Question: I want to draw a triangle as a border background. One way of doing this is by using a DrawingBrush, but at smaller sizes anti-aliasing is distorting the triangle and making it blurry.
'''
<Border>
<Border.Background>
<DrawingBrush>
<DrawingBrush.Drawing>
<GeometryDrawing Brush="Red">
<GeometryDrawing.Geometry>
<PathGeometry>
<PathGeometry.Figures>
<PathFigureCollection>
<PathFigure IsClosed="True" StartPoint="0,3" IsFilled="True">
<PathFigure.Segments>
<LineSegment Point="3,0" />
<LineSegment Point="6,3" />
</PathFigure.Segments>
</PathFigure>
</PathFigureCollection>
</PathGeometry.Figures>
</PathGeometry>
</GeometryDrawing.Geometry>
</GeometryDrawing>
</DrawingBrush.Drawing>
</DrawingBrush>
</Border.Background>
</Border>
'''
I've tried setting RenderOptions.EdgeMode="Aliased" and SnapsToDevicePixels="true" on all possible elements, but that hasn't worked...
This is what the drawn triangle looks like at Width=17; Height=12 (zoomed to 800%):

As you can see the edges are anti-aliased. All the usual options for disabling anti-aliasing don't seem to be working...
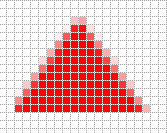
Answer: Considering there haven't been any more replies, then it seems that the answer is - it's impossible.